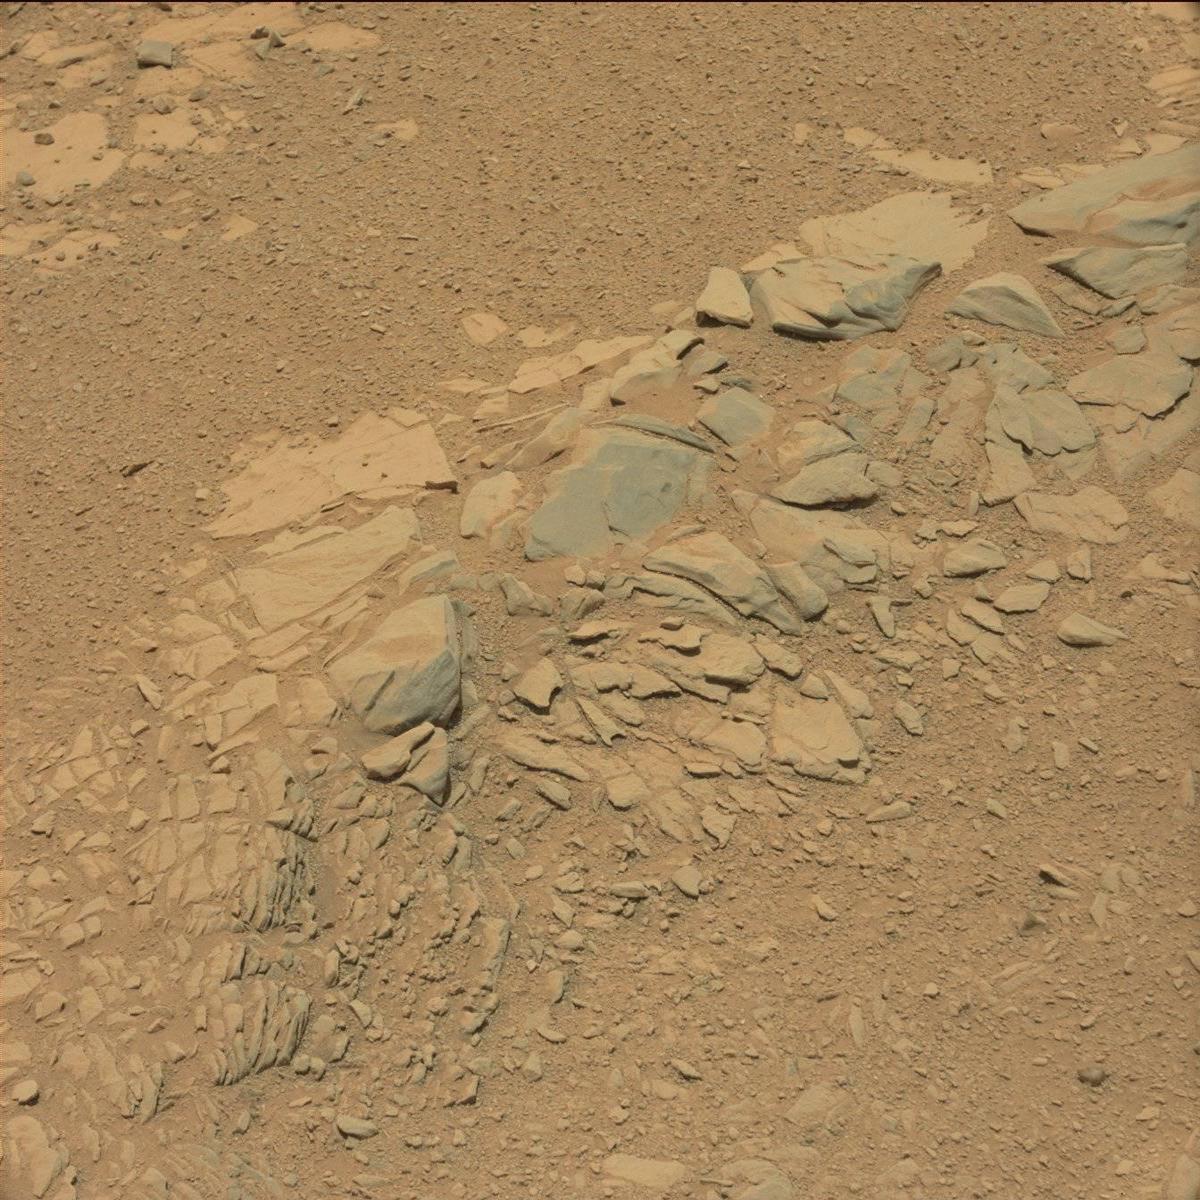
Terrain classes present: Bedrock, Rock, Sand / Soil